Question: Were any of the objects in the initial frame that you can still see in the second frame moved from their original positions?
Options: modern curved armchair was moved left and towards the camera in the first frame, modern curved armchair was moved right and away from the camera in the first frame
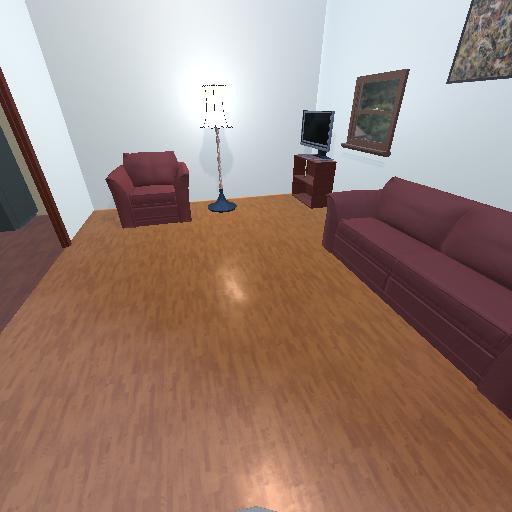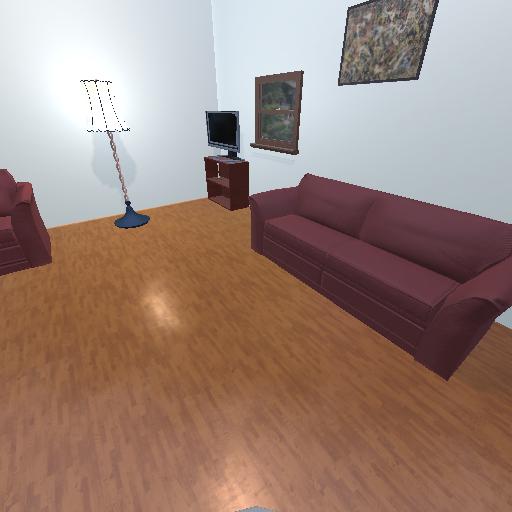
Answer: modern curved armchair was moved left and towards the camera in the first frame